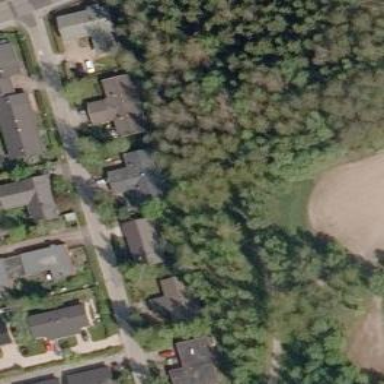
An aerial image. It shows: Mixed woodland area with various types of leaves.